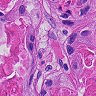
Metastatic tissue present: yes